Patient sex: F
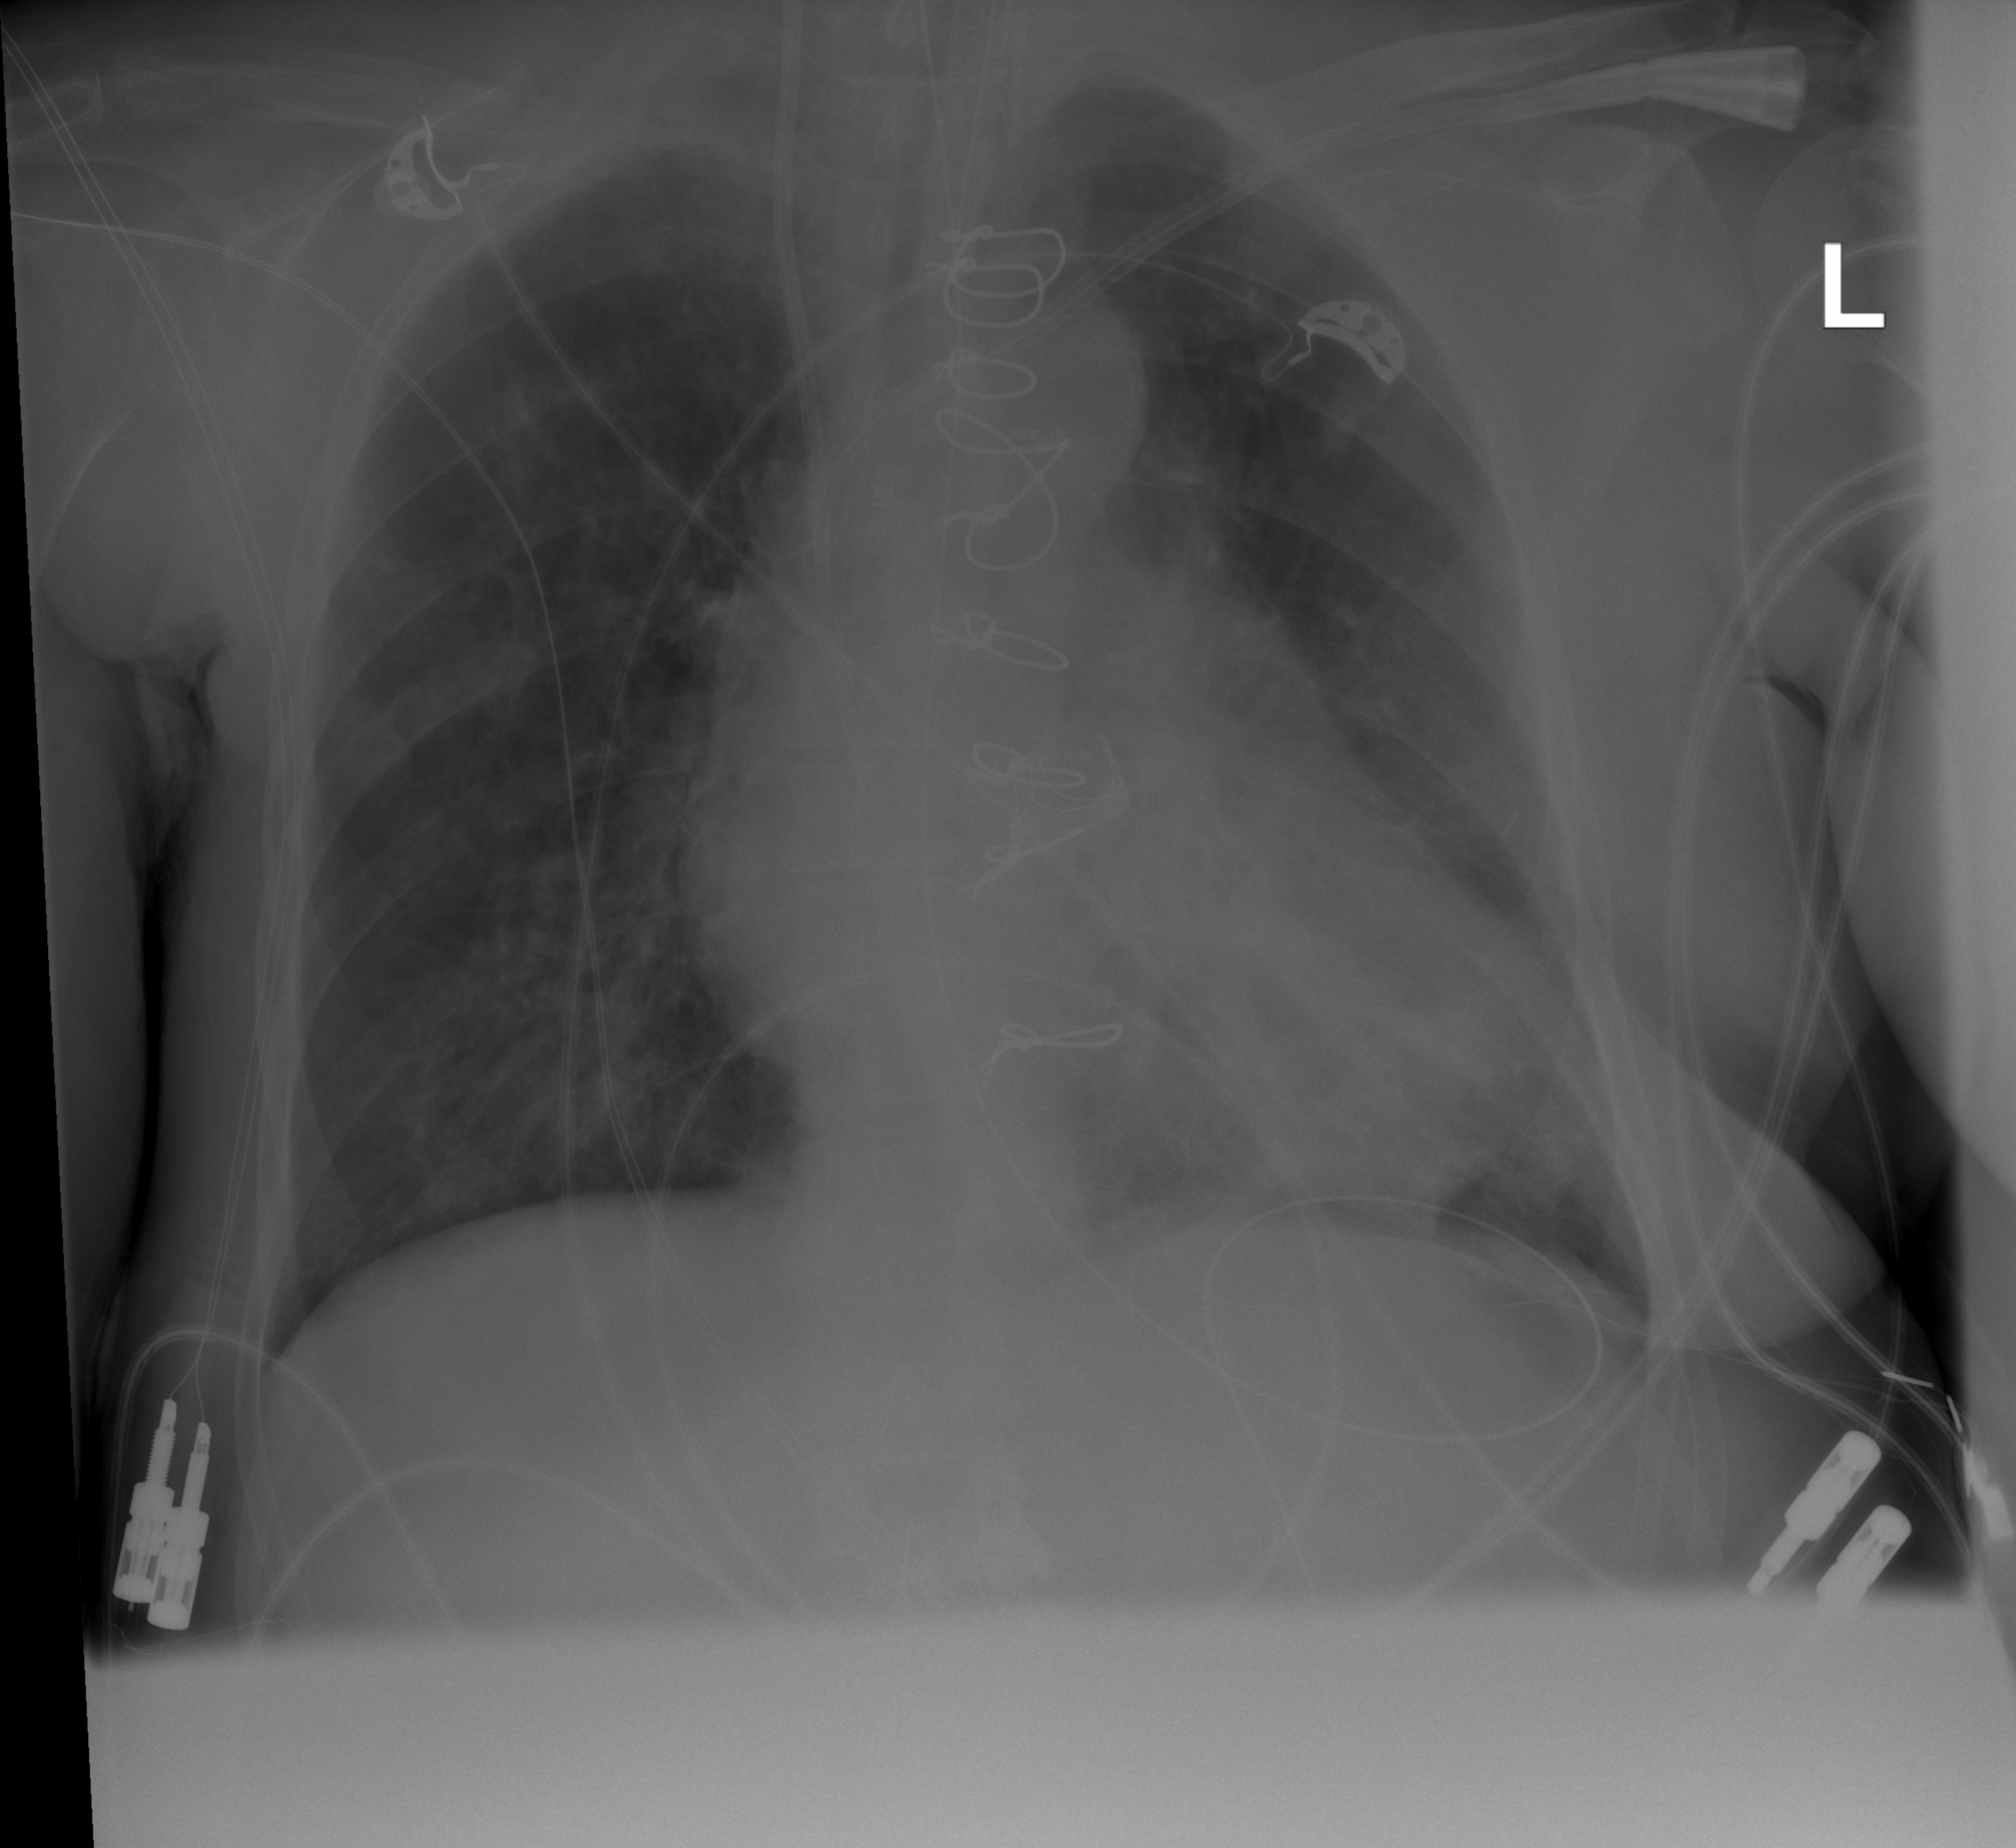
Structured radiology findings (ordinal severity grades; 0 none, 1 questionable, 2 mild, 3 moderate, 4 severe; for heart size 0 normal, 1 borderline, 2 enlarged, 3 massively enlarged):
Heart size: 2
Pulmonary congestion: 2
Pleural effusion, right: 1
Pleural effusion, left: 1
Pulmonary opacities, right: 2
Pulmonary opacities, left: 2
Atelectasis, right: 2
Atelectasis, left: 2